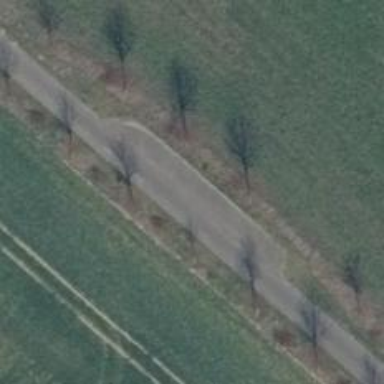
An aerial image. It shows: Passing place on the road.